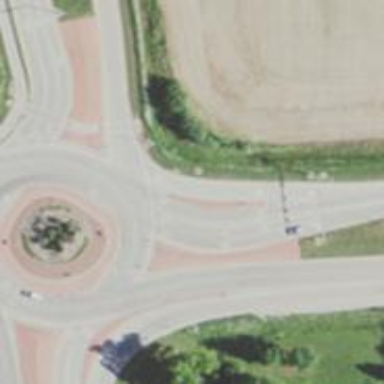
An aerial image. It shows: Primary highway intersecting roundabout.